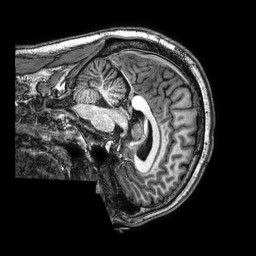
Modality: T1w
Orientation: sagittal
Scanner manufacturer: philips
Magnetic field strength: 3 T
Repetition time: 0.008 s
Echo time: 0.003557 s